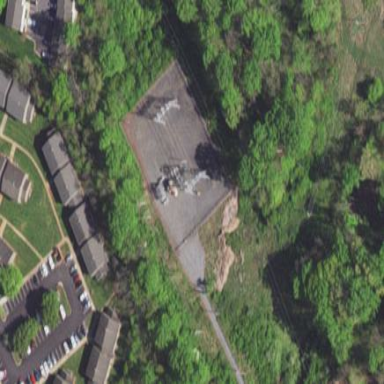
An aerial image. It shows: There is distribution substation enclosed by fence.